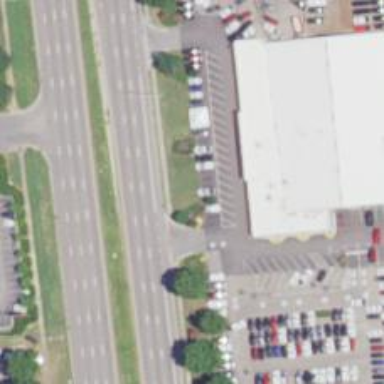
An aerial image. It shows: Commercial building.